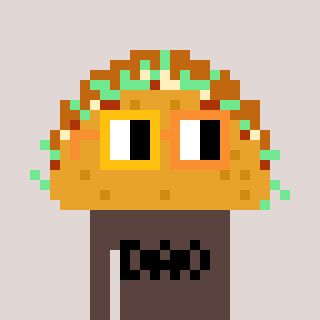
a pixel art character with square yellow and orange glasses, a taco-shaped head and a darkbrown-colored body on a warm background